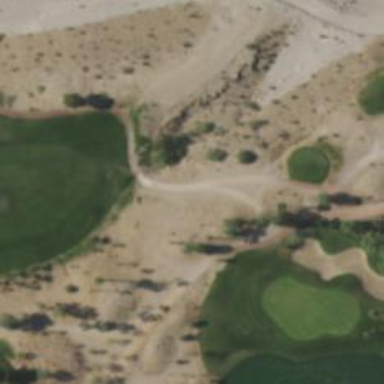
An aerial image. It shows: Rough area on grassy golf course.